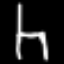
Label: chair